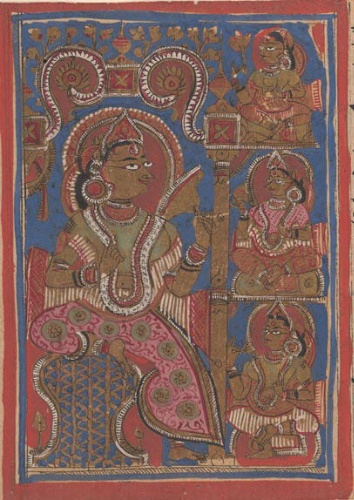
Date: 15th century
Object type: Folio
Classification: Paintings
Medium: Ink, opaque watercolor, and gold on paper
Culture: India (Gujarat)
Dimensions: Overall: 4 3/8 x 10 5/8 in. (11.1 x 27 cm)
Department: Asian Art
Credit line: Rogers Fund, 1955
Accession year: 1955
Repository: Metropolitan Museum of Art, New York, NY
Tags: Queens